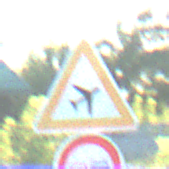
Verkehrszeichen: FlugbetriebLinks
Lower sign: Ueberholverbot
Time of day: MorningAfternoon
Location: Outdoor (Nature)
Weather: Clear
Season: NotSpecified
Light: Natural